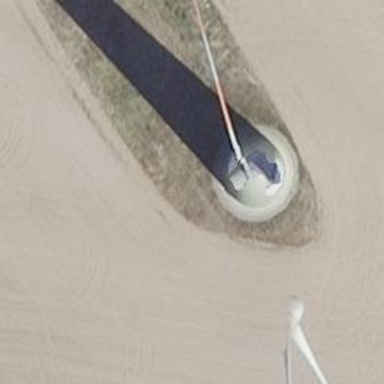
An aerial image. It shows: Wind turbine generator that utilizes wind as its source for generating electricity. It is of the horizontal axis type.